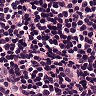
Metastatic tissue present: no